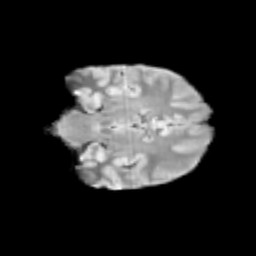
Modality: T2w
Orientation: coronal
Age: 13
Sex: female
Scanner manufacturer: siemens
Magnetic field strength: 3 T
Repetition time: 3.8 s
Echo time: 0.07 s